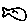
Label: fish